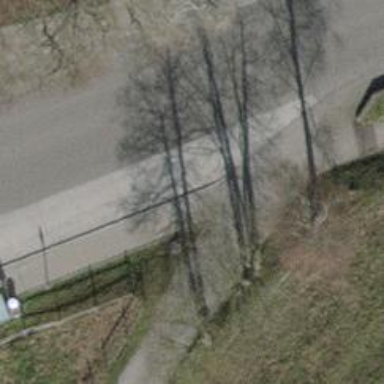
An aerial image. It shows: Sidewalk with public transport platform that includes shelter.